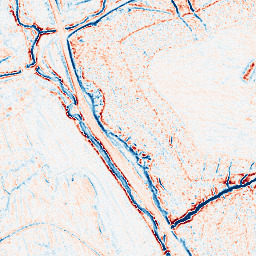
Category: edge_preserving
Decomposition family: anisotropic_diffusion
Decomposition parameters: iterations: 10
kappa: 10
gamma: 0.1
Upsampling method: bilinear
Upsampling parameters: scale: 4
Upsampling scale: 4